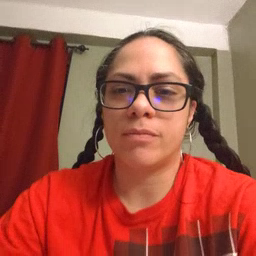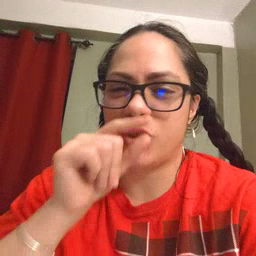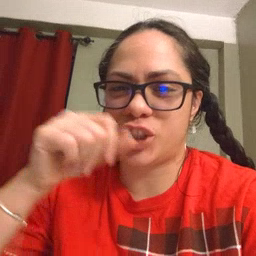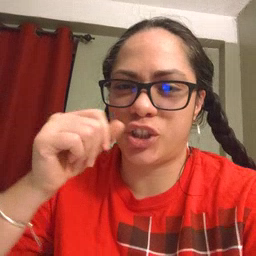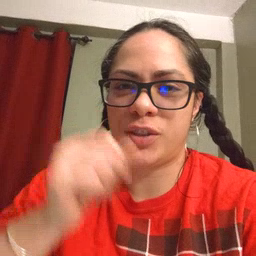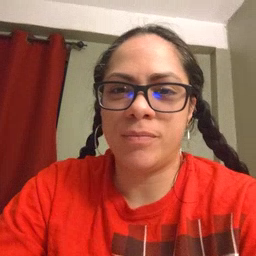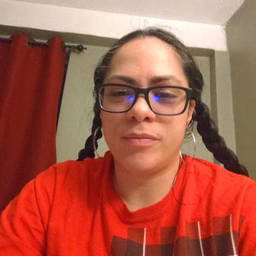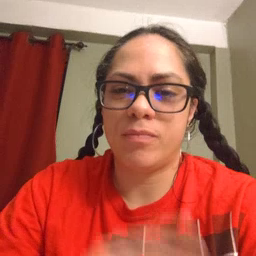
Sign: hen